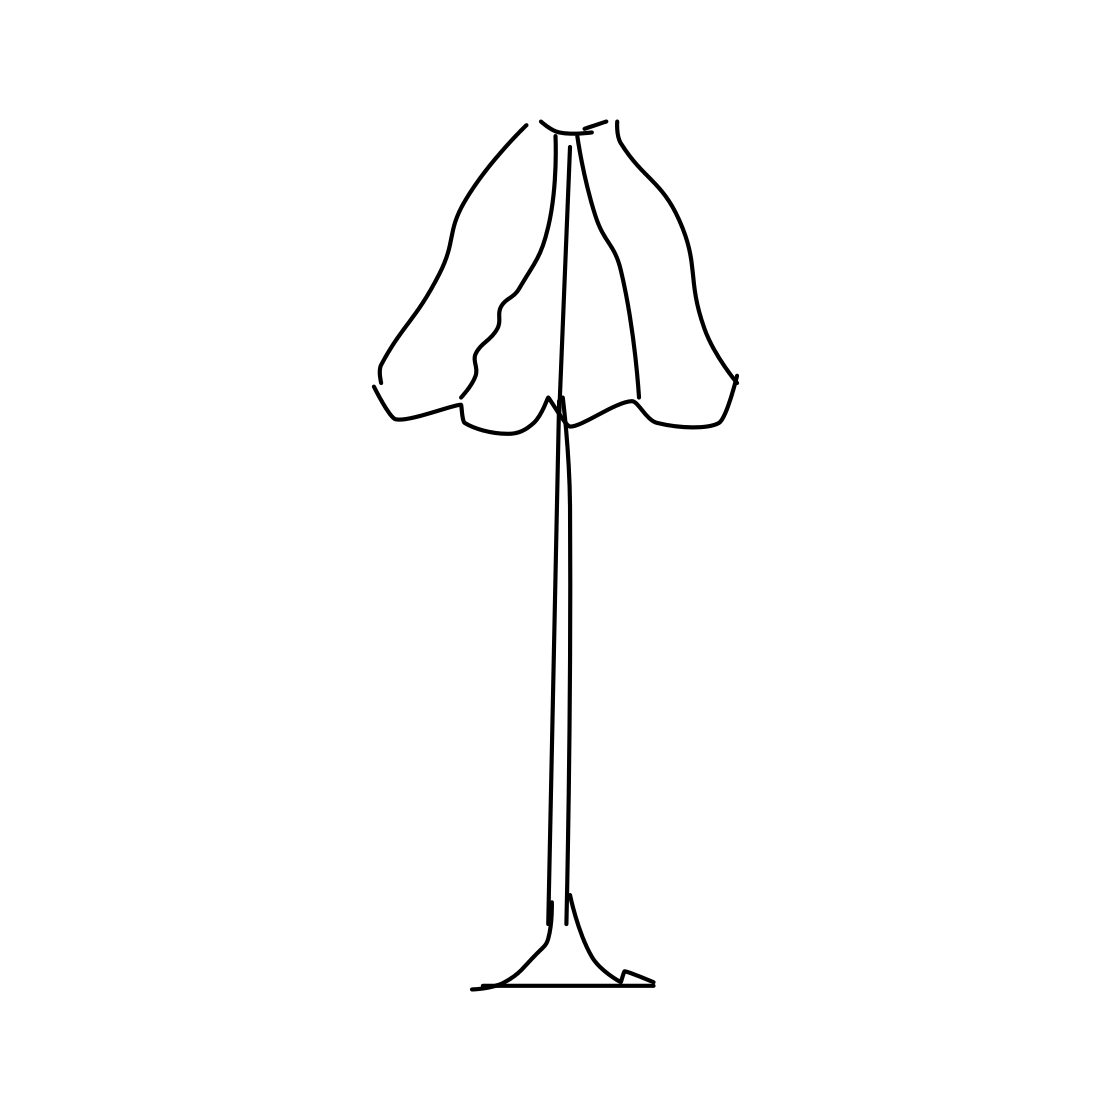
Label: floor lamp